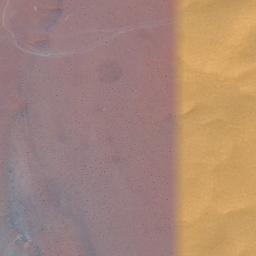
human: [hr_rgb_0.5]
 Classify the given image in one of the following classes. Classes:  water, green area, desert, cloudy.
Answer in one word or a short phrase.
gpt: desert